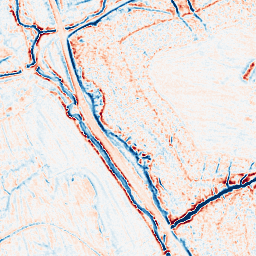
Category: edge_preserving
Decomposition family: anisotropic_diffusion
Decomposition parameters: iterations: 10
kappa: 50
gamma: 0.15
Upsampling method: linear_exact
Upsampling parameters: scale: 2
Upsampling scale: 2